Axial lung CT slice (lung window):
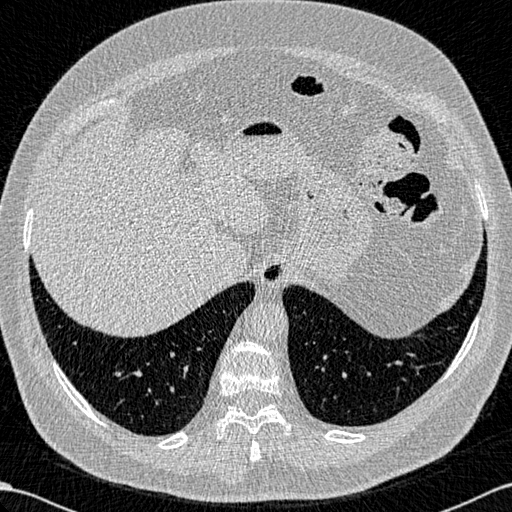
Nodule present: no